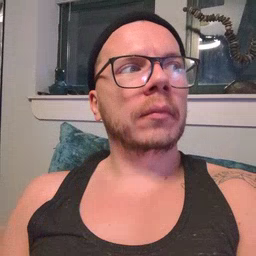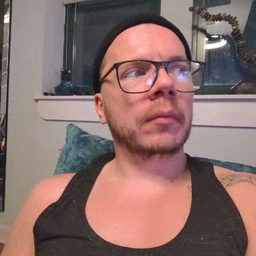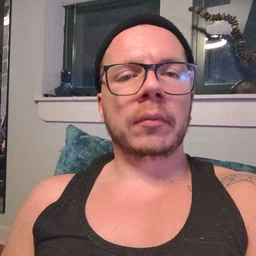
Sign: talk